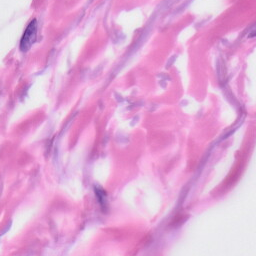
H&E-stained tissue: Skin